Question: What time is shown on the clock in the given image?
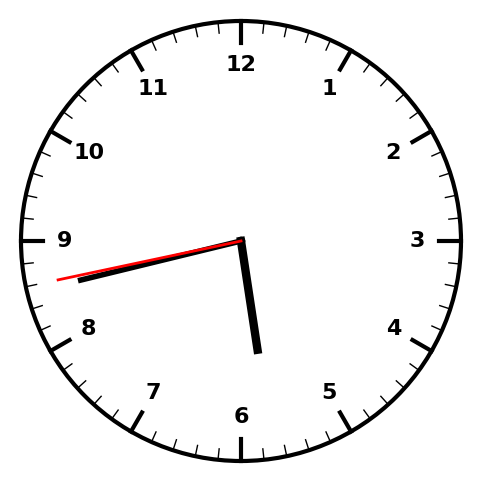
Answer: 05:42:43